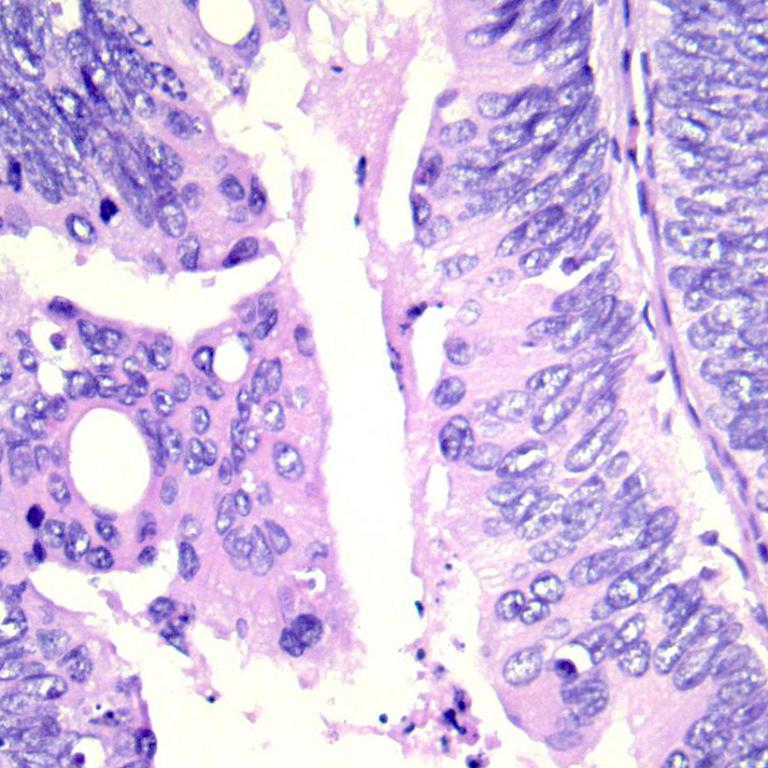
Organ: colon
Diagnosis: adenocarcinomas